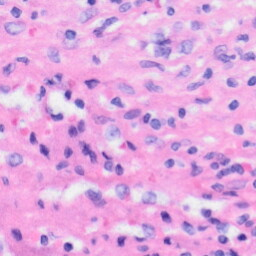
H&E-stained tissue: Liver